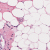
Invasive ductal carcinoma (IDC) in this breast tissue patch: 0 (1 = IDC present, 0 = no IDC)